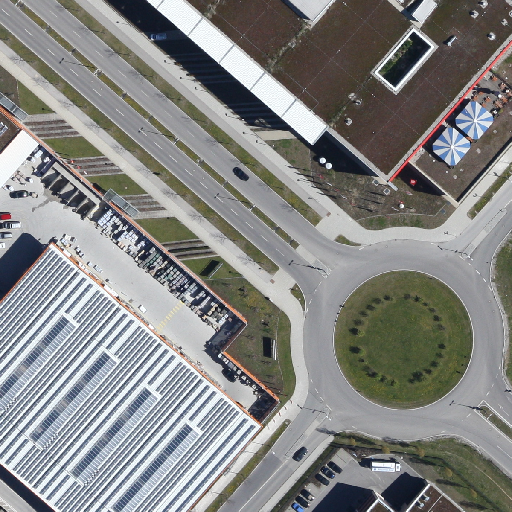
Referring expression: vehicle in the parking area